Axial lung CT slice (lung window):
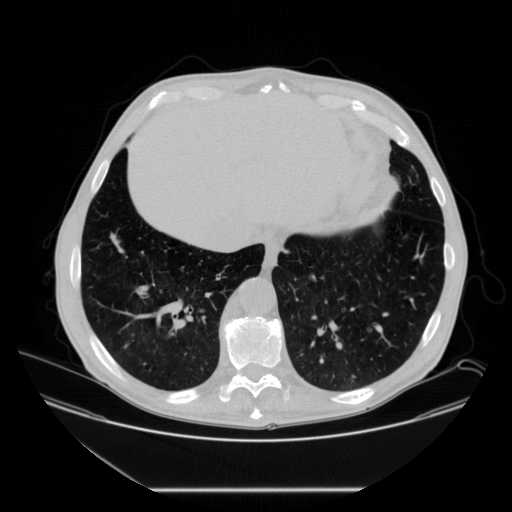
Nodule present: no